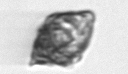
Label: Kryptoperidinium_triquetrum